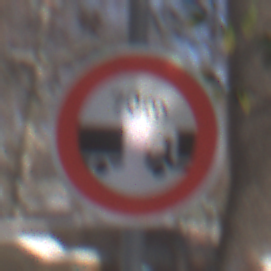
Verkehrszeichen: VerbotUnterschreitenMindestabstand
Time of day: MorningAfternoon
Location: Outdoor (Special)
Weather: Clear
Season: Winter
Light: Natural